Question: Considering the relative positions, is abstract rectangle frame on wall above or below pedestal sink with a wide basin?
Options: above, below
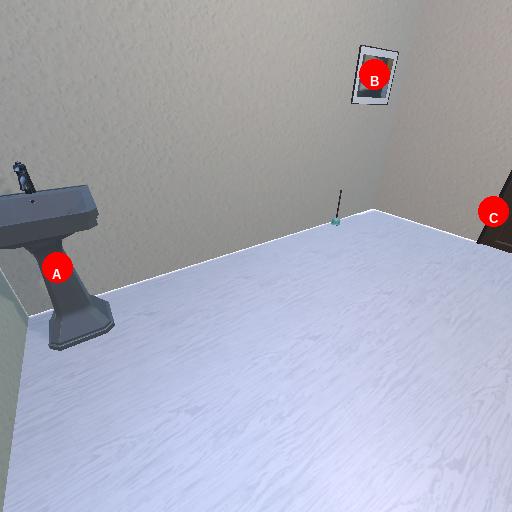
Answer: above